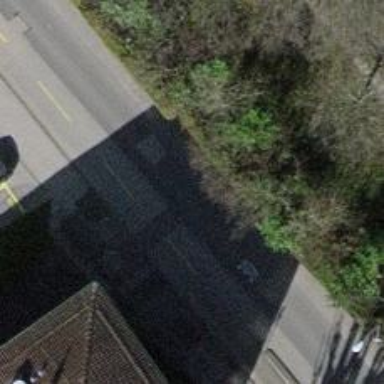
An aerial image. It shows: Residential road with asphalt surface and opposite lane cycleway.